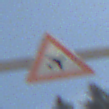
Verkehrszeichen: FlugbetriebLinks
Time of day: Midday
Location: Outdoor (Nature)
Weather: PartlyCloudy
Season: NotSpecified
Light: Natural